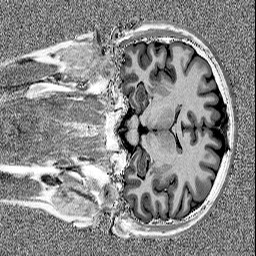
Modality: MP2RAGE
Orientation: coronal
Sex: male